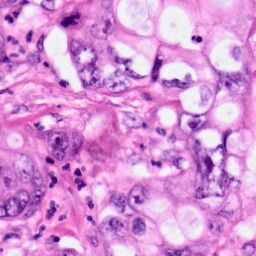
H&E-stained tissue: Pancreatic